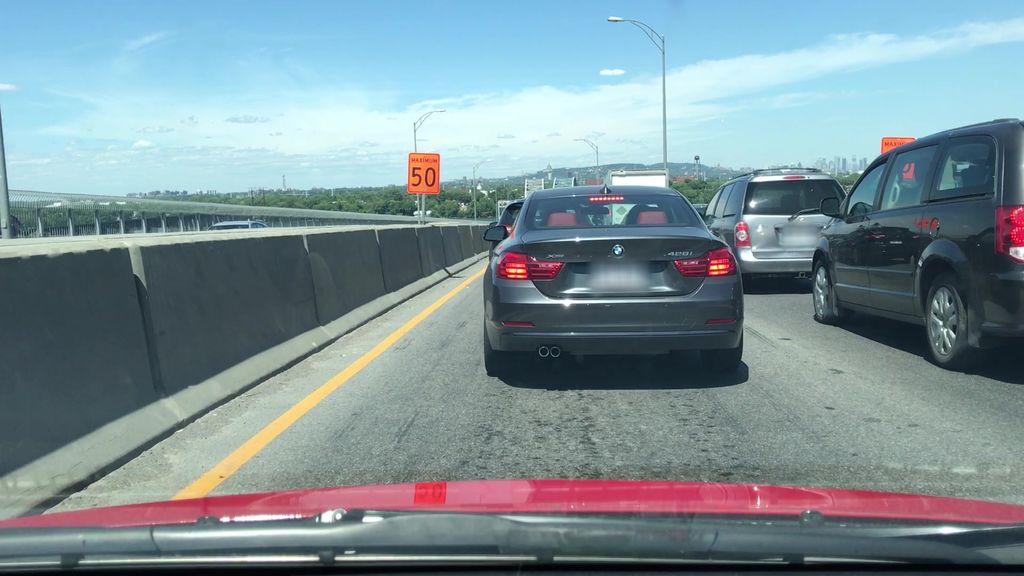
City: montreal